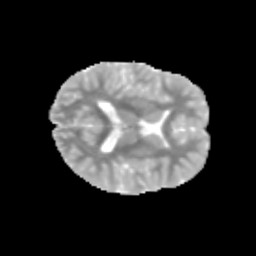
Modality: MD
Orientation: axial
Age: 11
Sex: male
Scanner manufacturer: siemens
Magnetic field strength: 3 T
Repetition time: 3.8 s
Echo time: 0.07 s